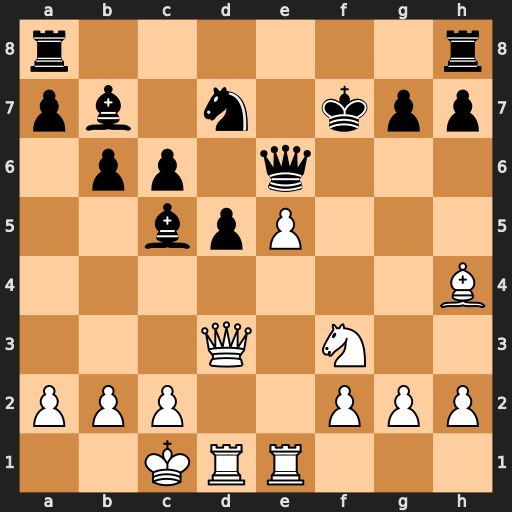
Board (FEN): r6r/pb1n1kpp/1pp1q3/2bpP3/7B/3Q1N2/PPP2PPP/2KRR3
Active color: w
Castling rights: -
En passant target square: -
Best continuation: Ng5+ Kg8 Nxe6